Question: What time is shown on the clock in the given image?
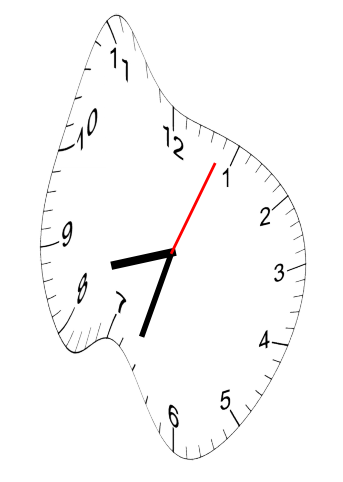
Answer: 08:33:04